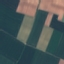
Land use / land cover class: AnnualCrop